Aerial crown-view tile of a tropical tree (Barro Colorado Island, Panama), acquired 20250616:
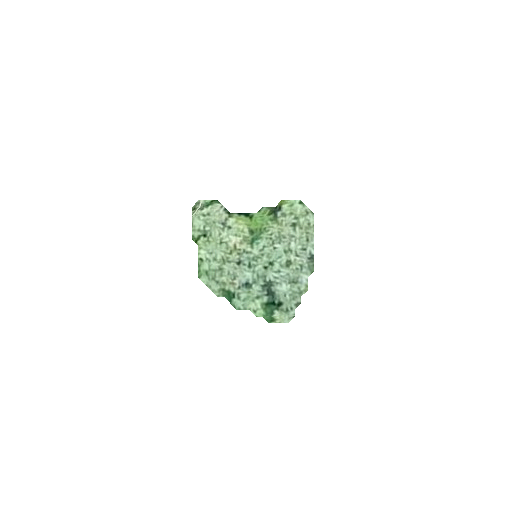
Species: Cecropia insignis
GBIF accepted scientific name: Cecropia insignis
Crown area: 16.733 m²